Question: I have a Problem with ASP.NET and Active Directory.
I want to find out whether the User is in a Groupe of the Active Directory and if he is in this Group he can see more. For this I write a Function with a filterstring. The Problem is that in our company we switch the Groups and the structure is not static. For this I search the Group first and than I search a user in the Group with the parameter member-of...
here is the structure of our AD:

Here is my Code for saerch the group:
'''
public string GetGroup(string groupname)
{
string path = "<OurDomain>";
DirectoryEntry rootEntry = new DirectoryEntry(path);
DirectorySearcher srch = new DirectorySearcher(rootEntry);
srch.SearchScope = SearchScope.Subtree;
srch.Filter = "(&(objectCategory=Group)(name=" + groupname + "))";
SearchResult resFilter = srch.FindOne();
string filterpath = resFilter.Path;
return filterpath;
}
'''
My method for find the user:
'''
public bool IsUserInGroup(string username,string groupepath)
{
string path = "<OurDomain>";
DirectoryEntry rootEntry = new DirectoryEntry(path);
DirectorySearcher srch = new DirectorySearcher(rootEntry);
srch.SearchScope = SearchScope.Subtree;
srch.Filter = "(&(objectClass=user)(sAMAccountName=*" + username + "*)(memberof=CN=GastzugangUser,OU=SubFolderB,OU=FolderB,DC=company,DC=com))";
SearchResultCollection res = srch.FindAll();
if (res == null || res.Count <= 0)
{
return false;
}
else
{
return true;
}
}
'''
How I can search a User in the SubGroups of a Group and that dynamic? :(
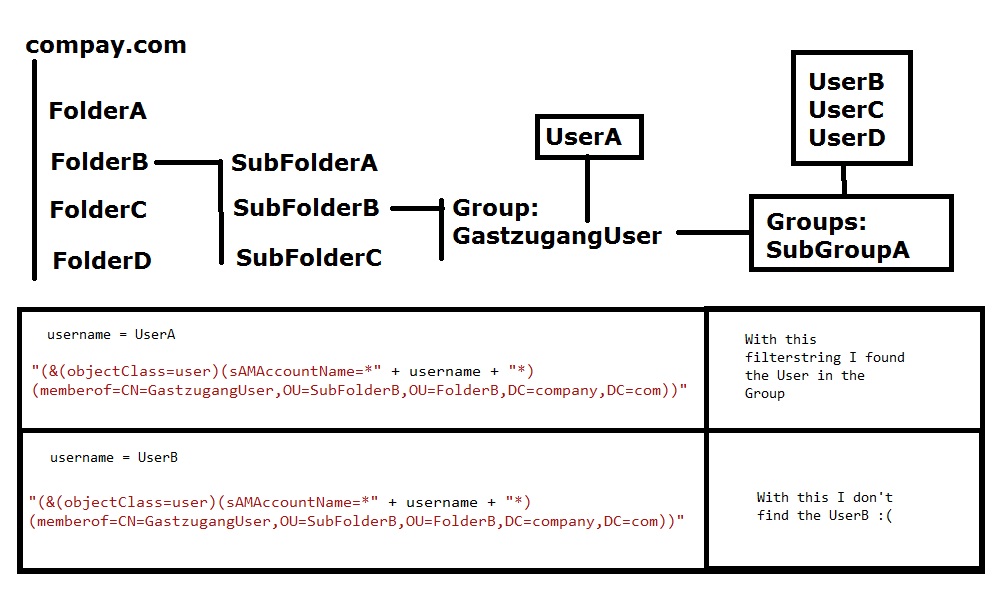
Answer: Didn't try that but does adding this to the filter help?
<URL>
e.g.
'''
(&(objectClass=user)(sAMAccountName=*" + username + "*)(memberof:1.2.840.113556.1.4.1941:=CN=GastzugangUser,OU=SubFolderB,OU=FolderB,DC=company,DC=com))";
'''